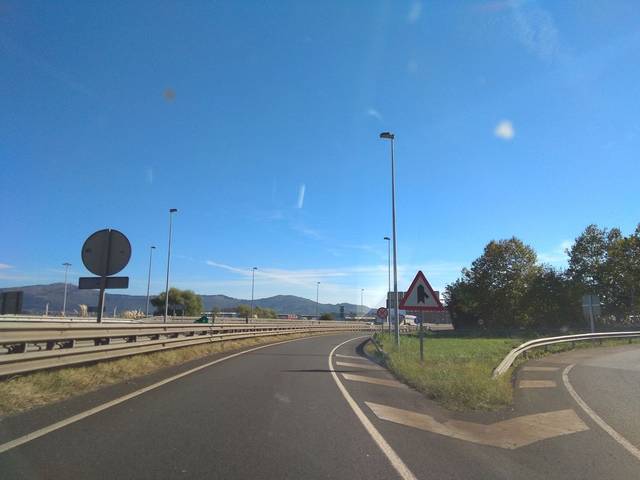
Region: Spain
Coordinates: 43.439, -3.833